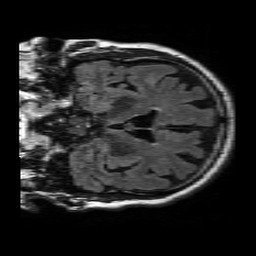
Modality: FLAIR
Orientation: coronal
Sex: male
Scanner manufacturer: philips
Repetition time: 11 s
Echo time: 0.125 s